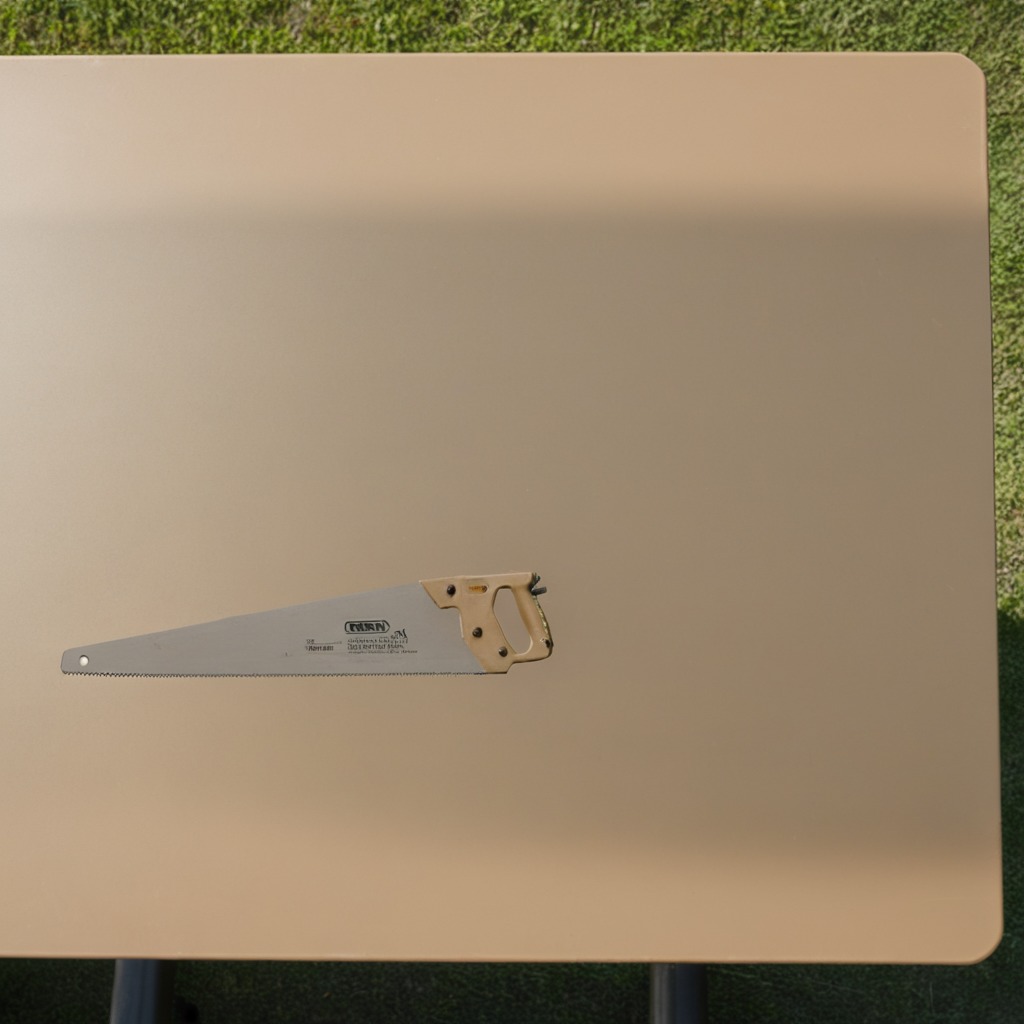
A metal saw is lying on the utility table.